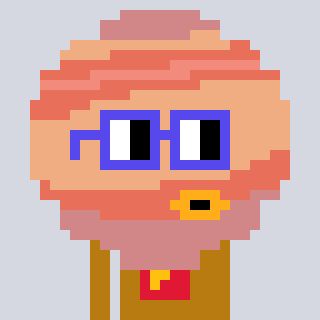
a pixel art character with square blue glasses, a jupiter-shaped head and a gold-colored body on a cool background